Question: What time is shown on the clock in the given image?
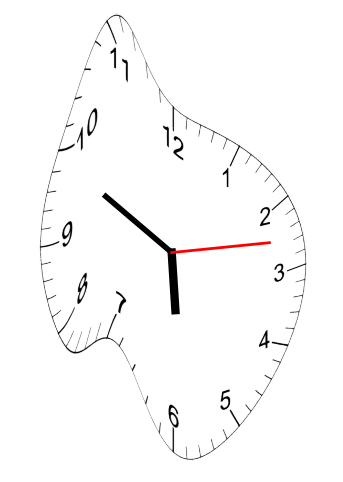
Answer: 05:49:13